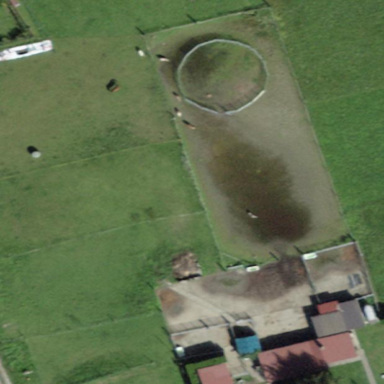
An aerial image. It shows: Leisure land designated for horse riding.